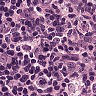
Metastatic tissue present: no